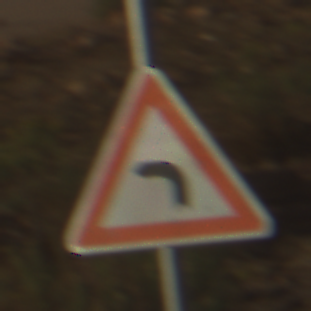
Verkehrszeichen: KurveLinks
Umgebung: Outdoor, Nature
Tageszeit: MorningAfternoon
Wetter: Clear
Licht: Natural
Jahreszeit: NotSpecified
Kontrast: HighContrast